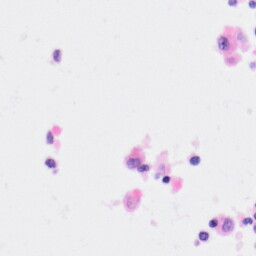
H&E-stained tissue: Kidney